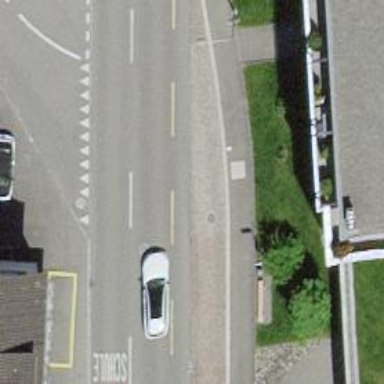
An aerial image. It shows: Platform for public transport on the road.